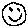
Label: smiley face